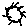
Label: sun